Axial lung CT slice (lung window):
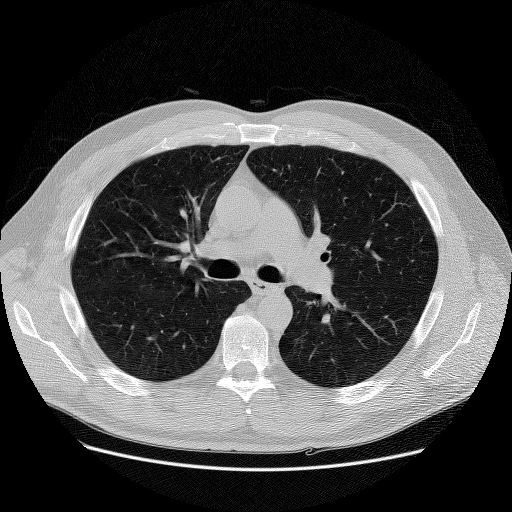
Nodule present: no